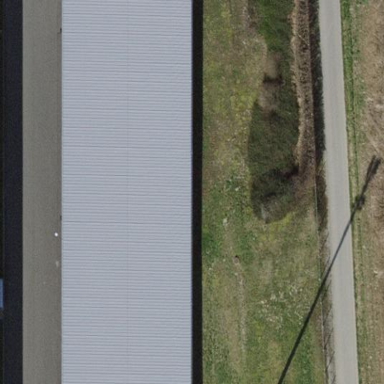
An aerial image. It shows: Industrial building.